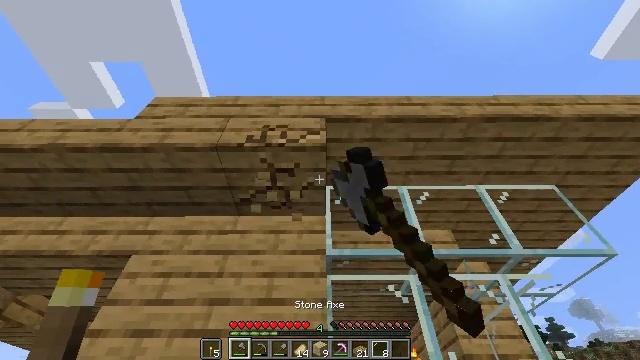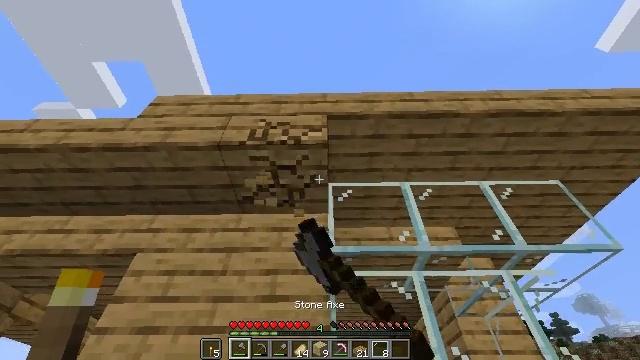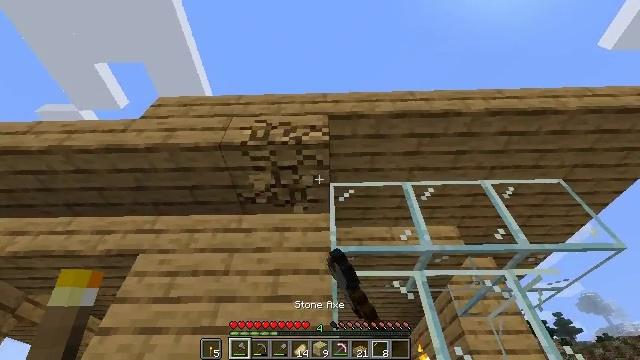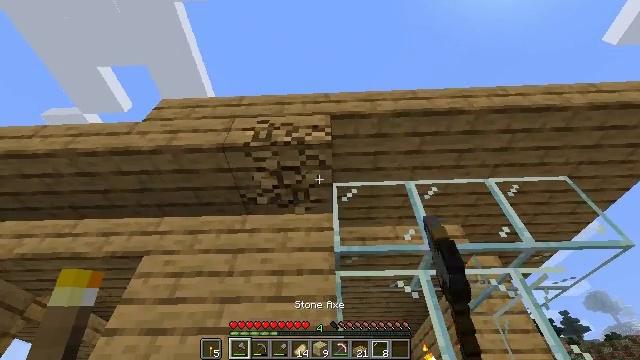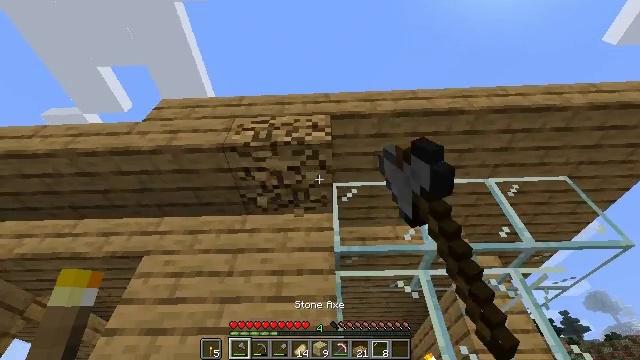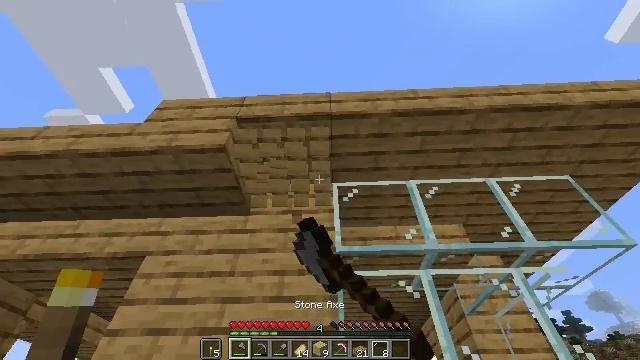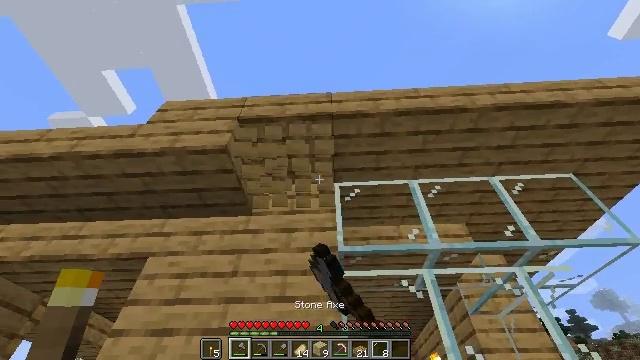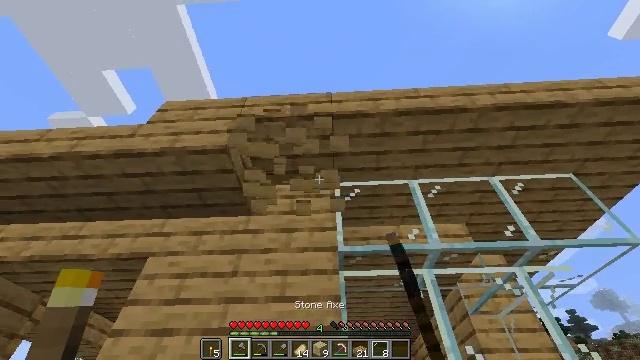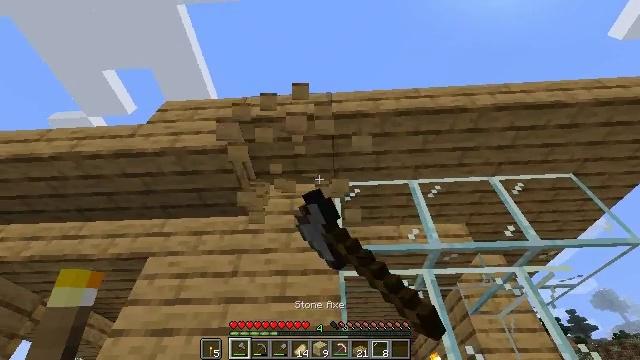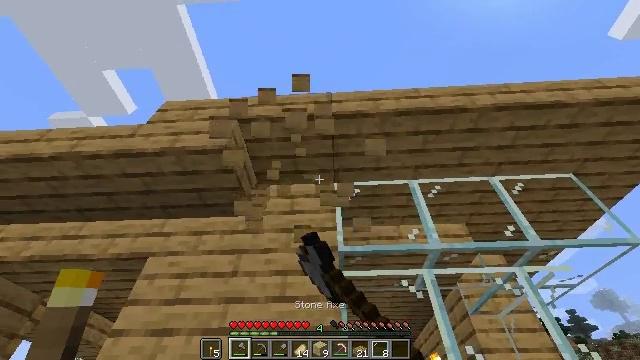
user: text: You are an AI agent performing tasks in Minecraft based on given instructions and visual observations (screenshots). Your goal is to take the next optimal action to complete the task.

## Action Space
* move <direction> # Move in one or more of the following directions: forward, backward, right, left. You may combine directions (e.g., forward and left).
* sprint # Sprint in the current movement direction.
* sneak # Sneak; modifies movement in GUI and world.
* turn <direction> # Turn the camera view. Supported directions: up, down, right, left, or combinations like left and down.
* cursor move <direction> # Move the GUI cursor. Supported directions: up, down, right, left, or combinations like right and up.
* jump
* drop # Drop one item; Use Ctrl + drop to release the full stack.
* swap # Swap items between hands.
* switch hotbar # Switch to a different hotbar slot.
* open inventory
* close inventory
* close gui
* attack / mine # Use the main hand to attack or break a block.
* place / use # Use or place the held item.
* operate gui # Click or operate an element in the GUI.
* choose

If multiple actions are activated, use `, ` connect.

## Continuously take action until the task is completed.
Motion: motion action
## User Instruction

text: Attack the oak slab to collect it.
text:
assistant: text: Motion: attack / mine
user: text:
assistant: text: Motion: attack / mine
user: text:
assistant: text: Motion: attack / mine
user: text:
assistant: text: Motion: attack / mine
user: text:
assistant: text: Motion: attack / mine
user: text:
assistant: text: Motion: attack / mine
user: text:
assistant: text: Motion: attack / mine
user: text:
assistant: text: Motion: attack / mine
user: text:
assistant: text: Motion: no_op
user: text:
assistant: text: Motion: no_op